Interaction volume radius: 5 \u00c5
Interaction volume height: 15 \u00c5
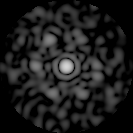
Disorder parameter: 0.7917